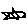
Label: fish